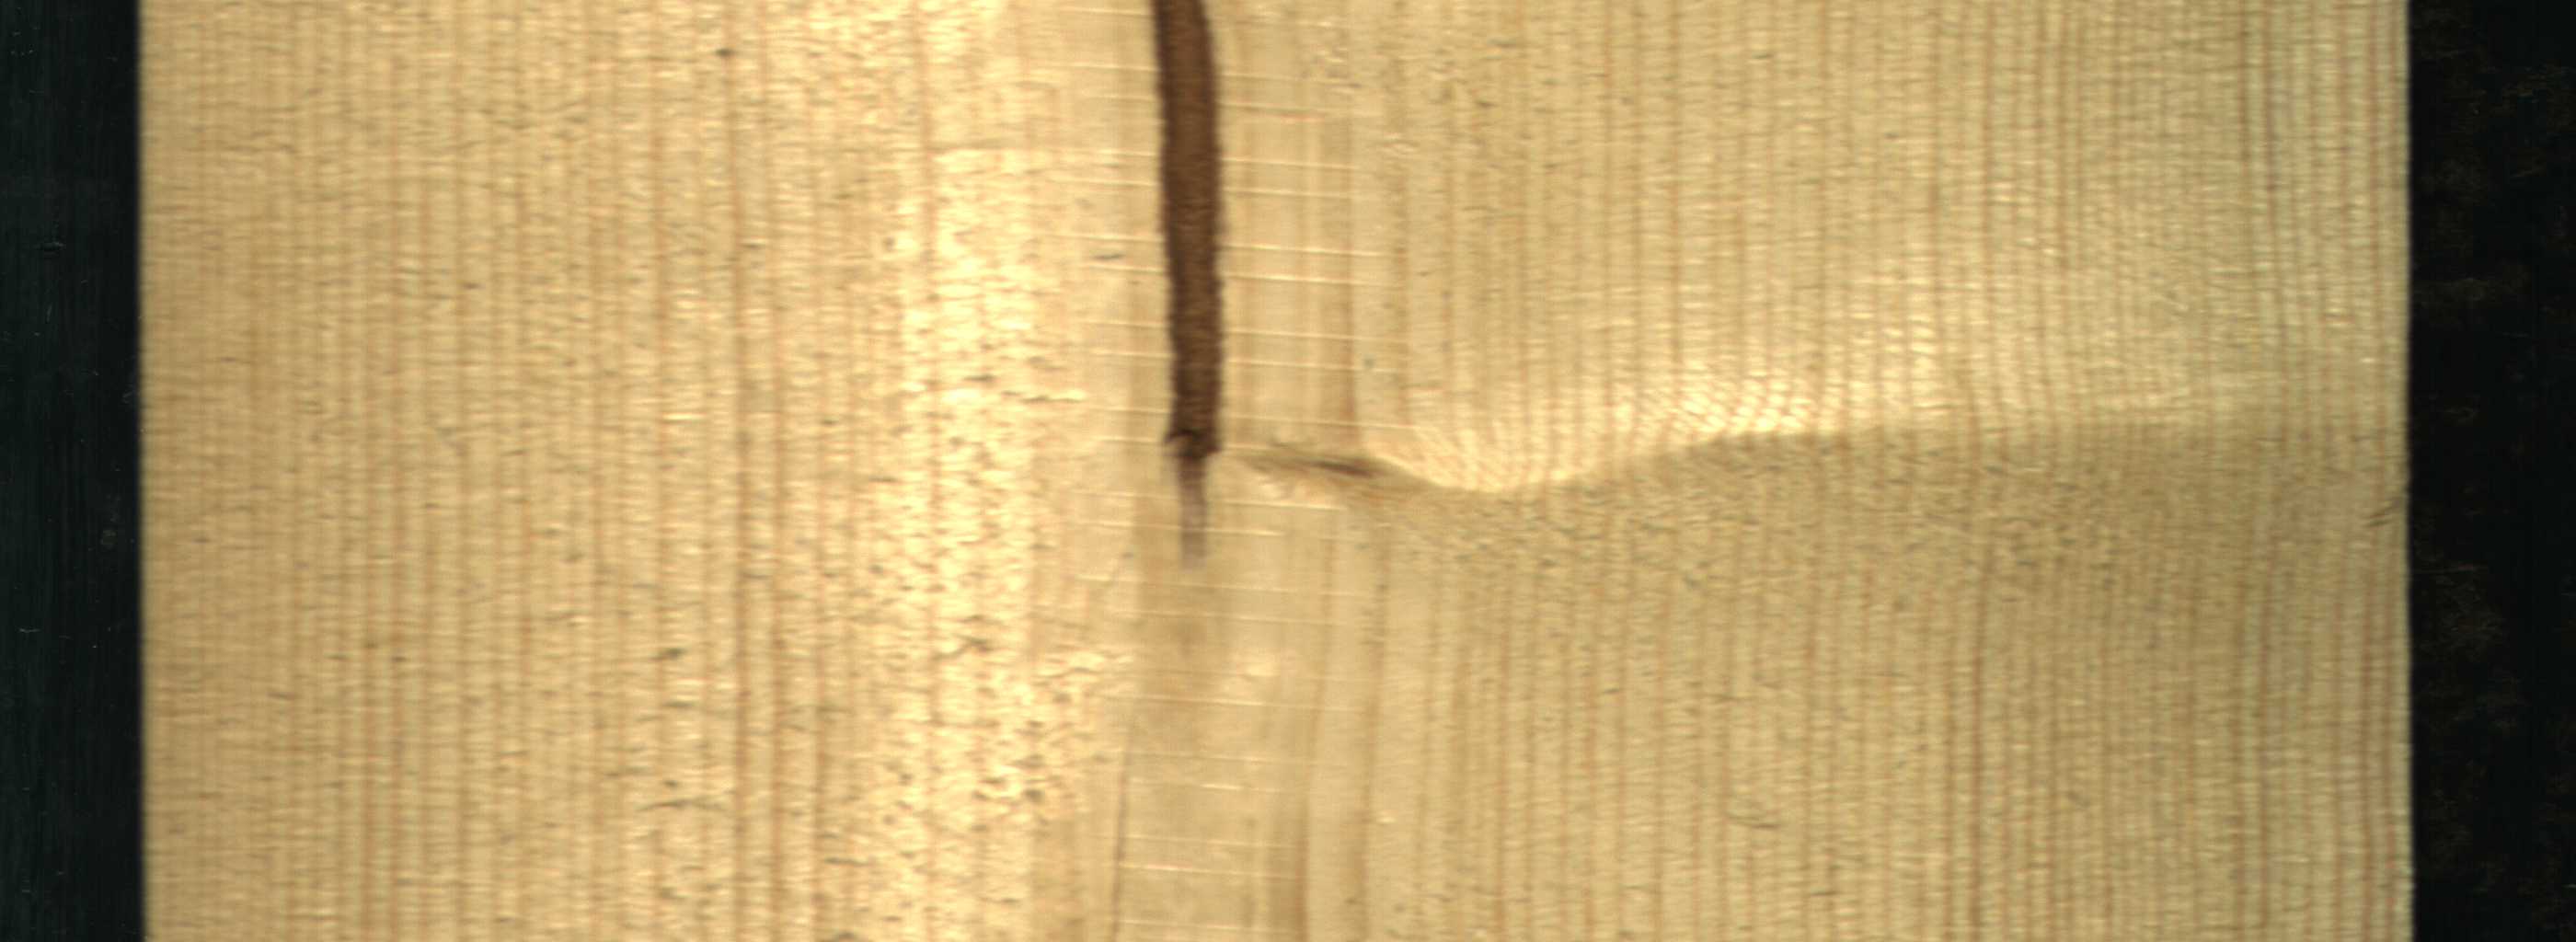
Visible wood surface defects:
Marrow
Live_Knot